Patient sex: M
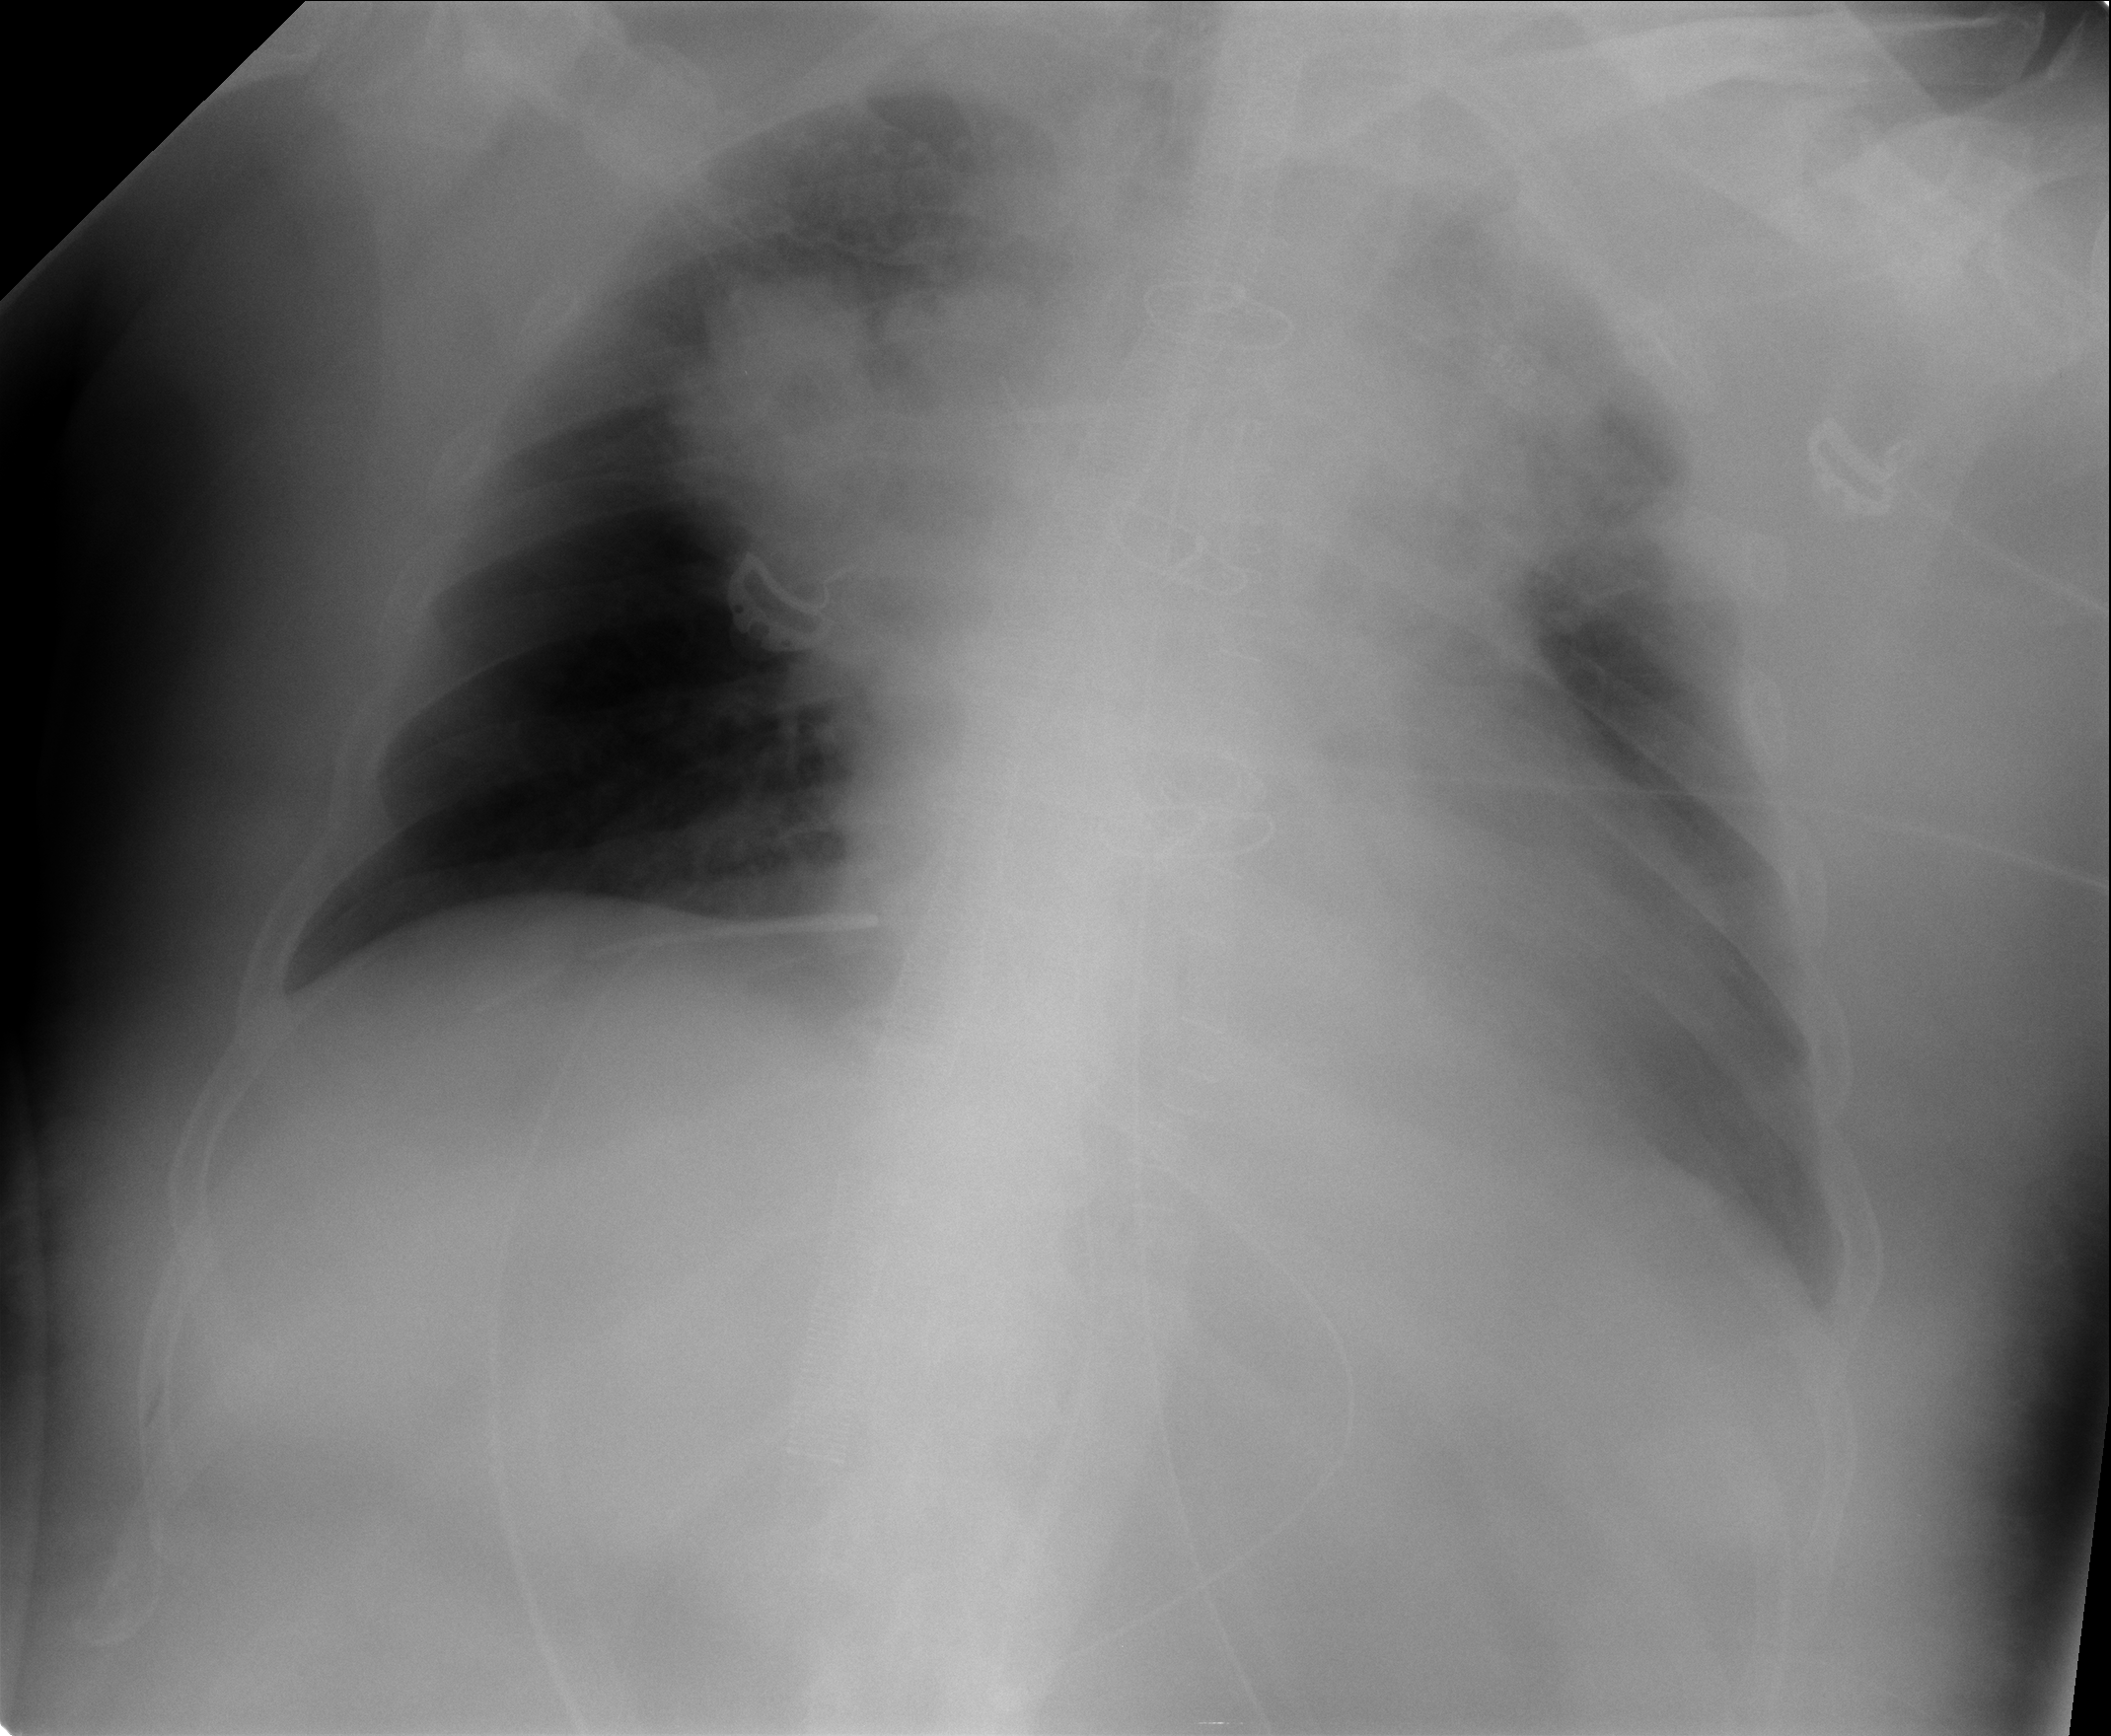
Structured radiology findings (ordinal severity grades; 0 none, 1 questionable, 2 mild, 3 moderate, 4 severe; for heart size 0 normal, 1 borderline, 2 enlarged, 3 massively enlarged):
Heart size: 2
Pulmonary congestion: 2
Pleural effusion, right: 0
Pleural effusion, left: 2
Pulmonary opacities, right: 3
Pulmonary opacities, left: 1
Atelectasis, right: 2
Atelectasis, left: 2